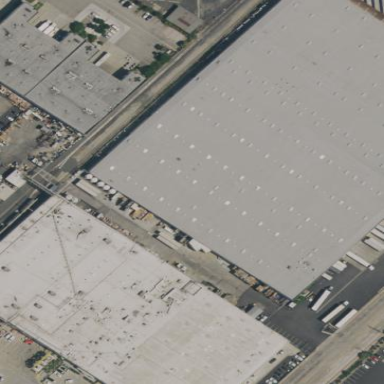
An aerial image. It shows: Industrial area.